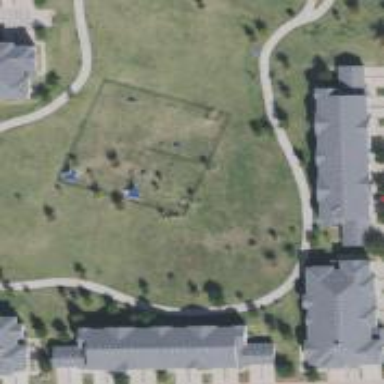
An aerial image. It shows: Dog park for leisure land.